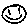
Label: smiley face